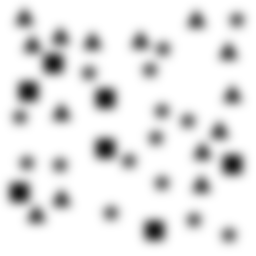
Squares: 7
Triangles: 14
Stars: 15
Total shapes: 36